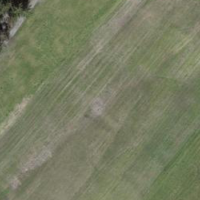
EUNIS habitat code: 24
Species observed at this site:
Acer pseudoplatanus